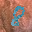
Label: 8